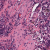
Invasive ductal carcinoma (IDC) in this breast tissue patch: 0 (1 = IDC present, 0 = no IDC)